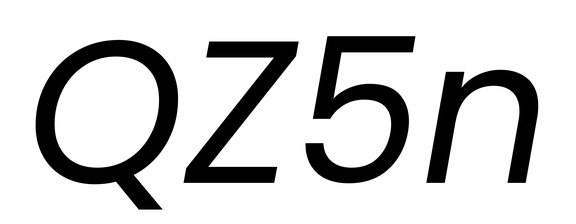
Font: Poppins-Italic